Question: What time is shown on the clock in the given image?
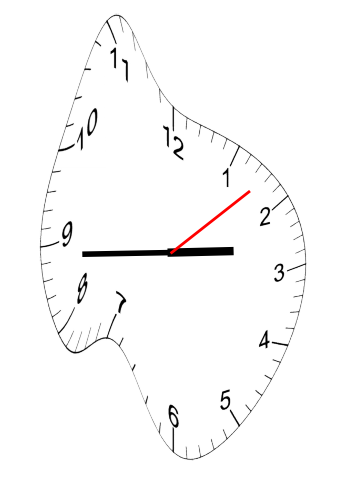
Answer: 02:44:08